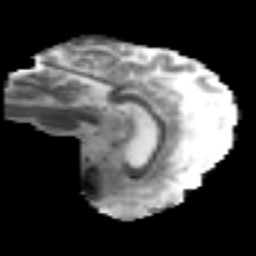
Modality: MD
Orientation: sagittal
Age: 41
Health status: ill
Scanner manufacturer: philips
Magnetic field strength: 3 T
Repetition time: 9 s
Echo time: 0.127 s